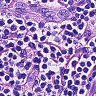
Metastatic tissue present: no